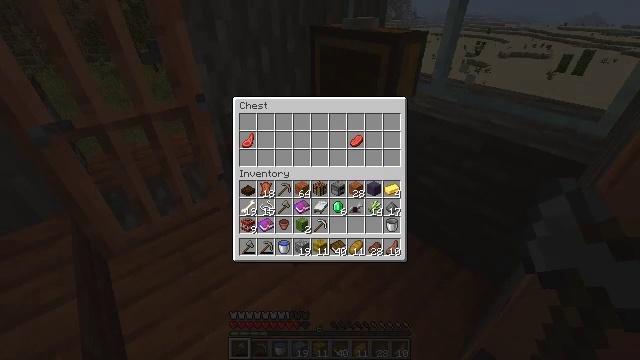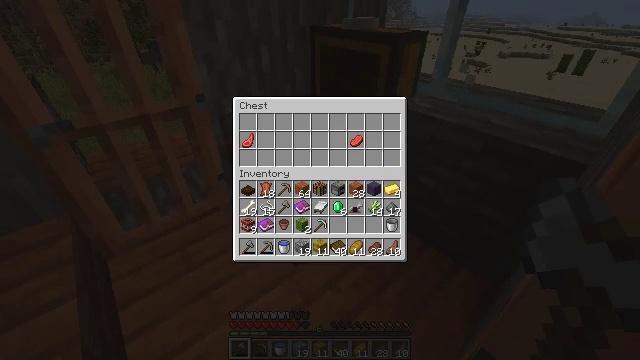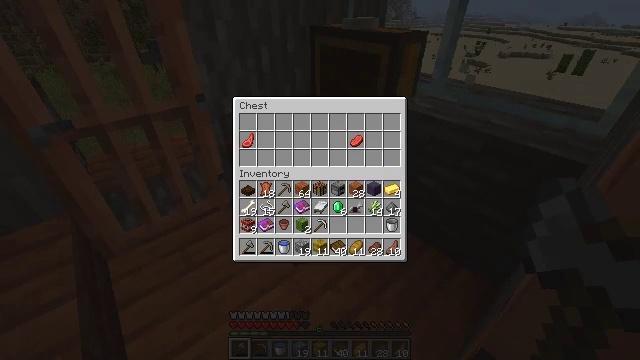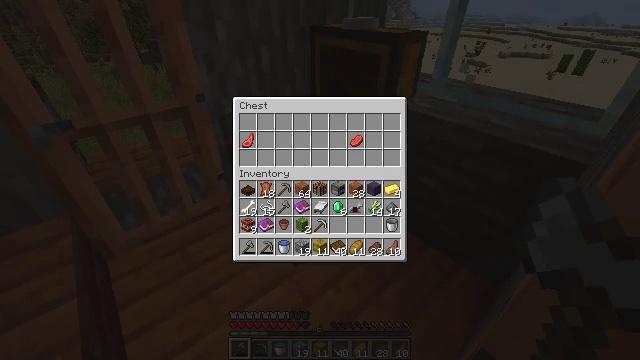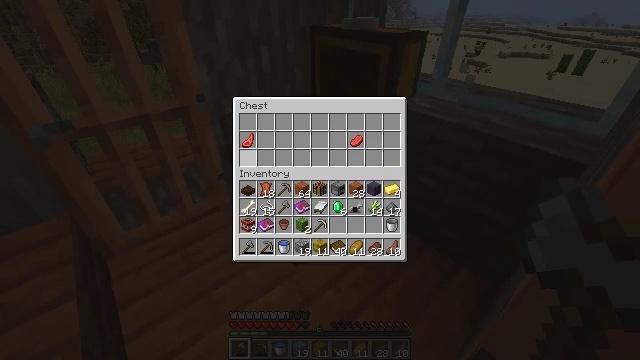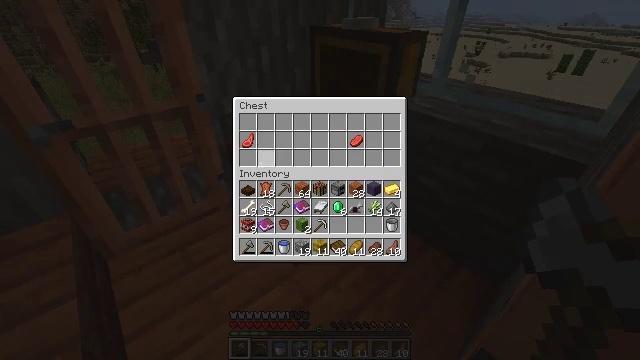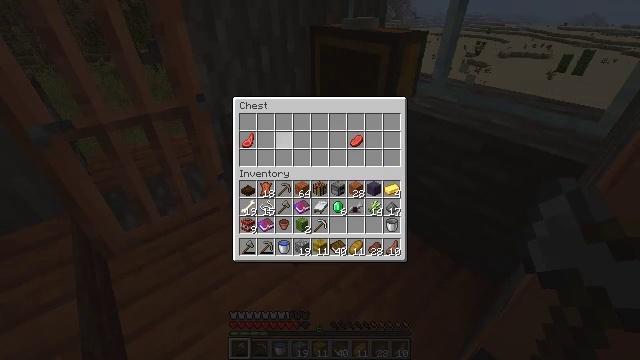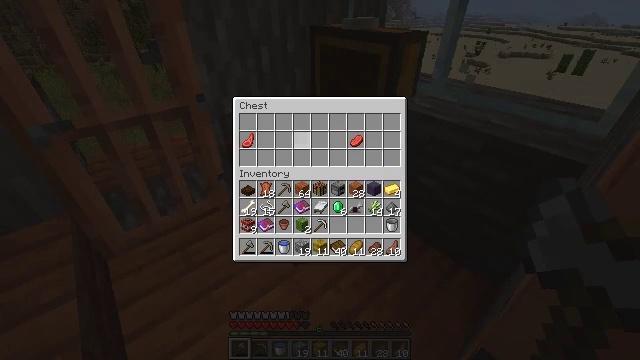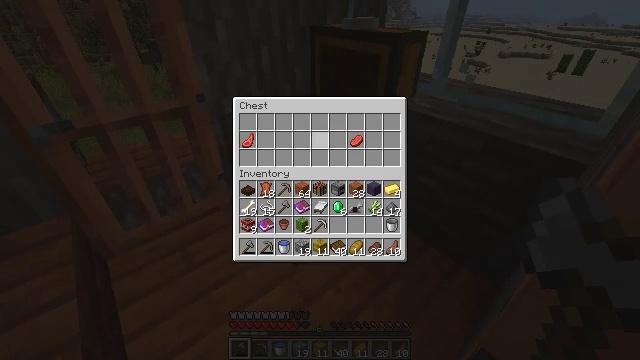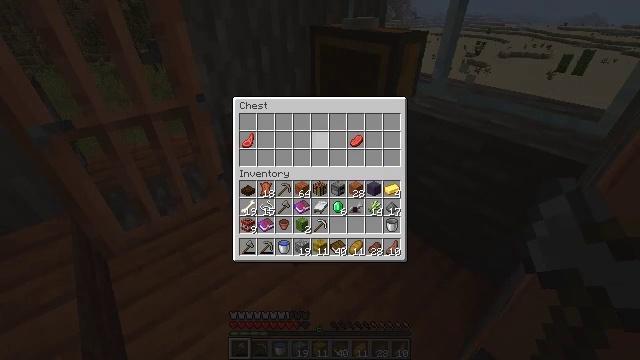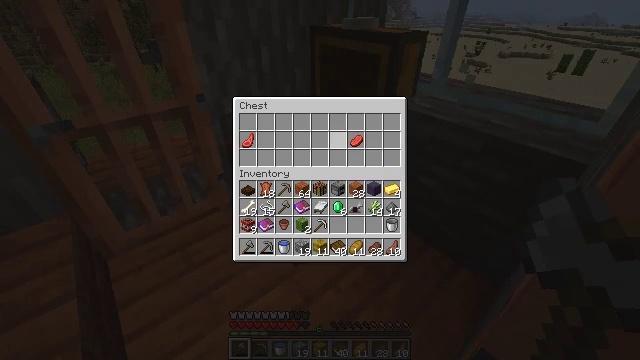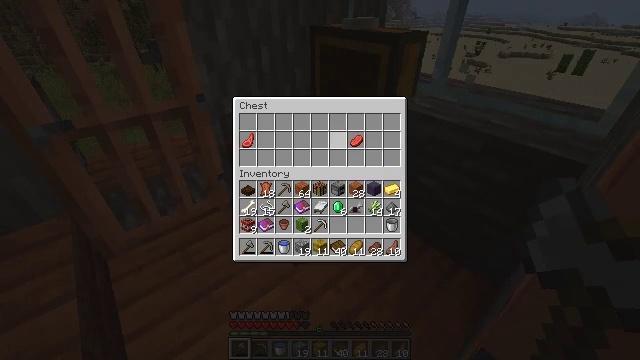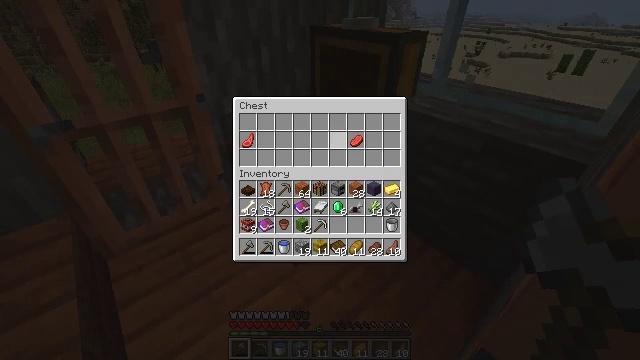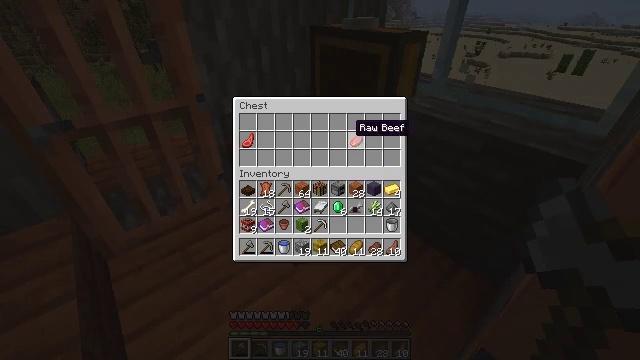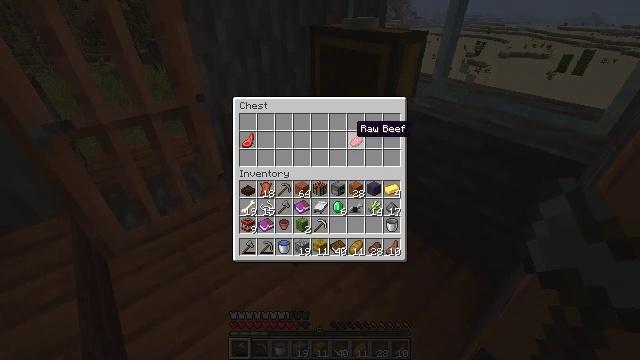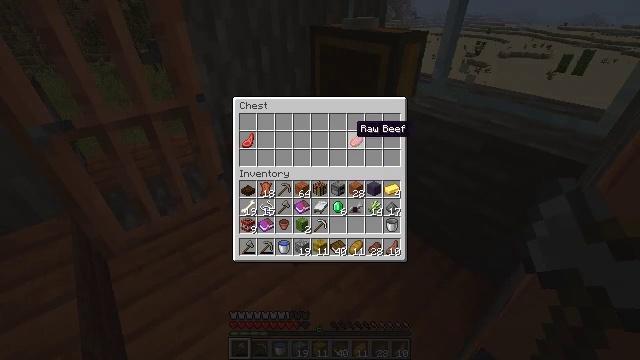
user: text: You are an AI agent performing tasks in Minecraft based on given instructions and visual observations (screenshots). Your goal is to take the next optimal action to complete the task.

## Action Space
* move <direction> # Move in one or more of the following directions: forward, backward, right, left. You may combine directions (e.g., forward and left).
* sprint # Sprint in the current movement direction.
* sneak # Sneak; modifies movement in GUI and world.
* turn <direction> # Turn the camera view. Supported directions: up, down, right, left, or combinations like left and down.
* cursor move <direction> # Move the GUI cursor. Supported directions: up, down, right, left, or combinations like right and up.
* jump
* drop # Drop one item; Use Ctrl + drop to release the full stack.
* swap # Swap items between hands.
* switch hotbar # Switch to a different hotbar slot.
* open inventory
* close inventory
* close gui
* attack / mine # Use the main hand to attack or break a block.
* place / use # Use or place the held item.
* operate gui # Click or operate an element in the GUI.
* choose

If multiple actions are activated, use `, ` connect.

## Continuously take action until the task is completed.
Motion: motion action
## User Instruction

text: Pick up the acacia fence after mining.
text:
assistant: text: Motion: no_op
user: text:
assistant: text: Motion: no_op
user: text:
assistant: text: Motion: no_op
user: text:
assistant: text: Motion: cursor move right
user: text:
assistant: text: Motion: cursor move right and up
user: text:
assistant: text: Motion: cursor move right and up
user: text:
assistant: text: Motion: cursor move right
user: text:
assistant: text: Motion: cursor move right
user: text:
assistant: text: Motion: cursor move right
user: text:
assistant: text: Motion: cursor move right
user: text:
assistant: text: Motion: cursor move right
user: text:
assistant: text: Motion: no_op
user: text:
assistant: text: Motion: cursor move right
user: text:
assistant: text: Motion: no_op
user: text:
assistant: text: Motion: no_op
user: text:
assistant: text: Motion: no_op
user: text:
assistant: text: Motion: no_op
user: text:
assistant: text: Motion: cursor move left
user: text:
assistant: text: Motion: cursor move left
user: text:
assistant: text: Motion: turn left, close gui
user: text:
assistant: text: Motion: turn left and up
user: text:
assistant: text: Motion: turn left
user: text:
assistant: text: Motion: turn left
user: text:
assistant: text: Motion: move forward, turn left and up
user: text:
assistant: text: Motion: move forward, turn left and up
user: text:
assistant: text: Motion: move forward
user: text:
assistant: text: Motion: move forward
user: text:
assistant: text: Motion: move forward, use / place
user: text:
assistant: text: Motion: move forward, use / place
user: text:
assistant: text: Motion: move forward, turn right and up, use / place